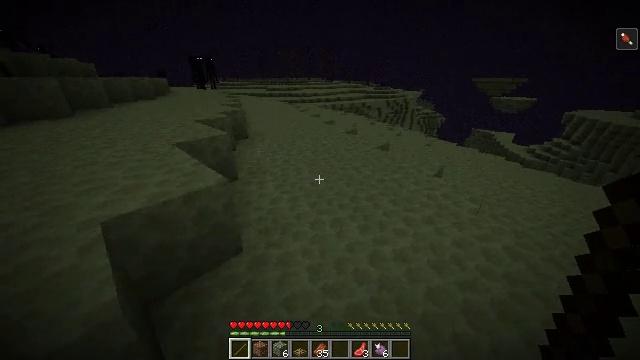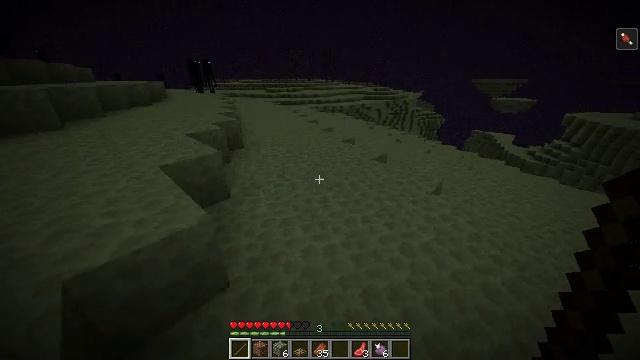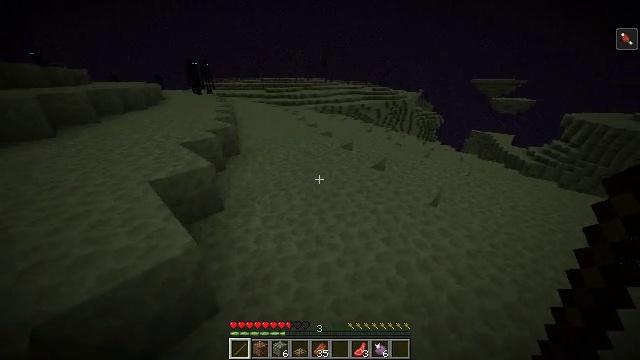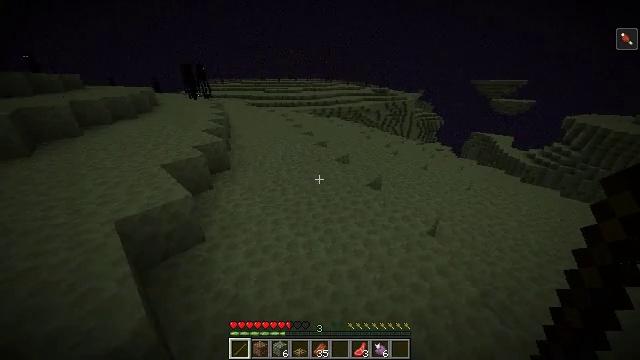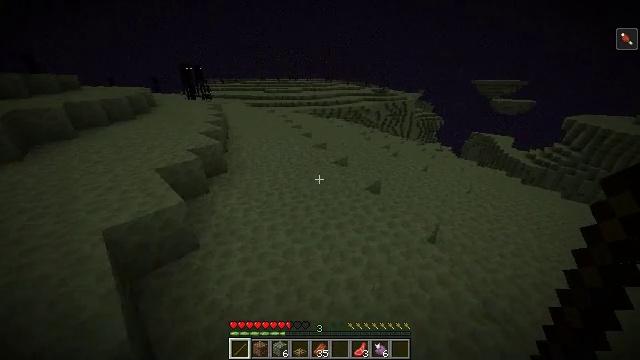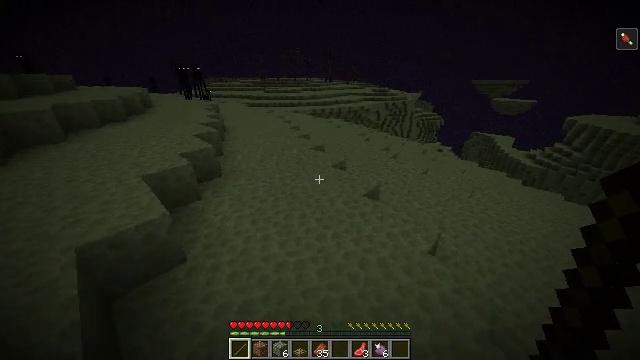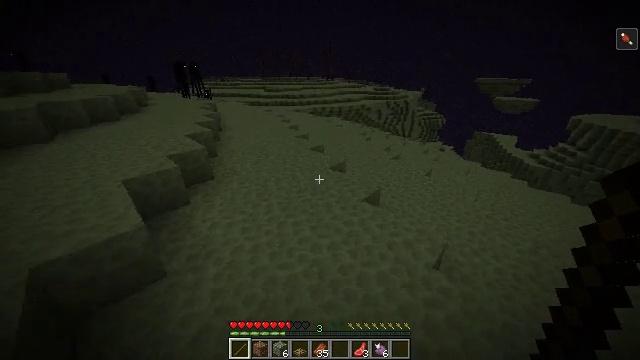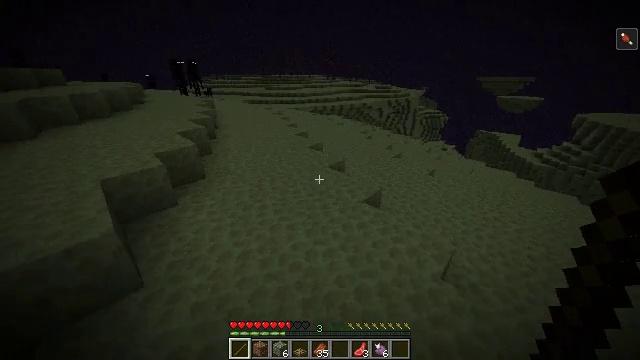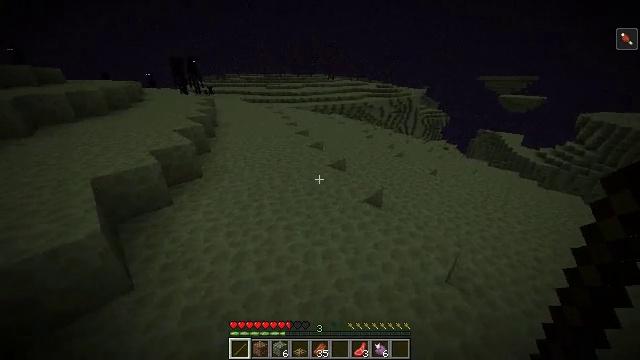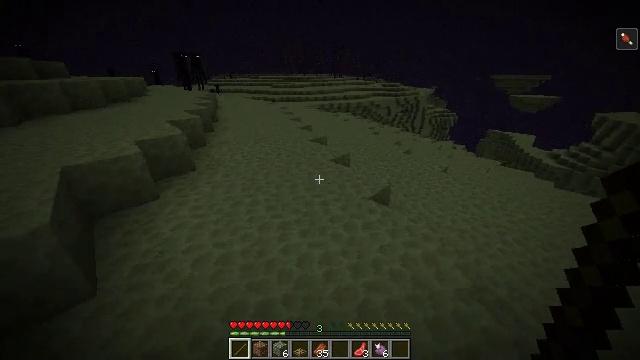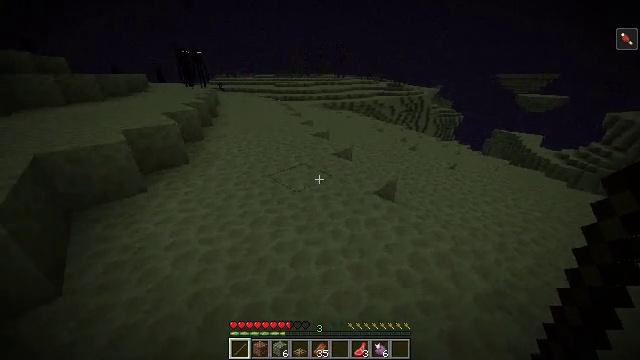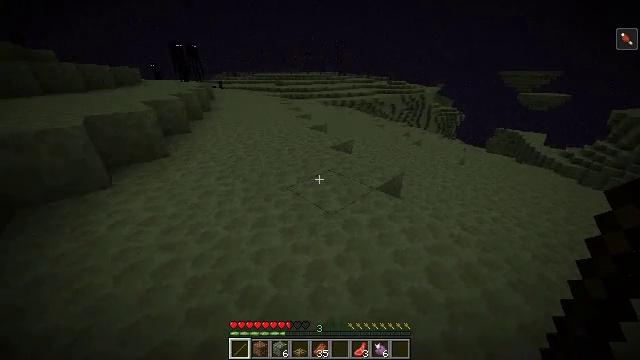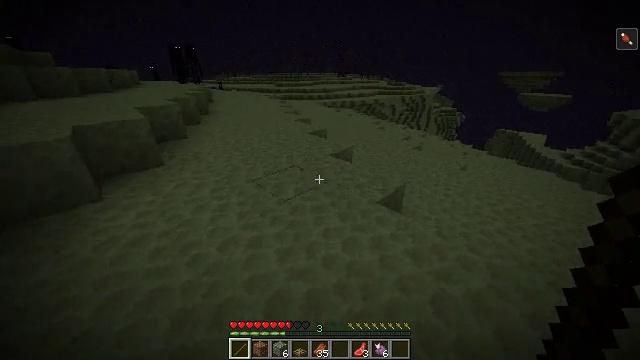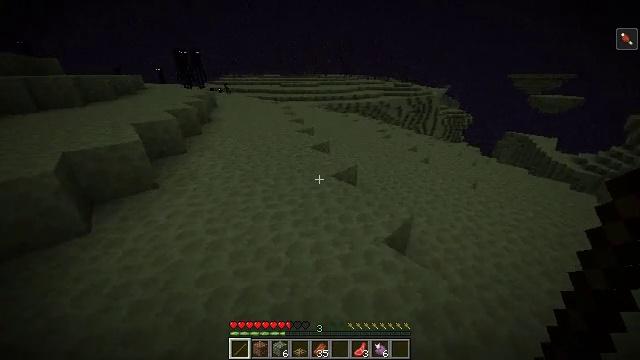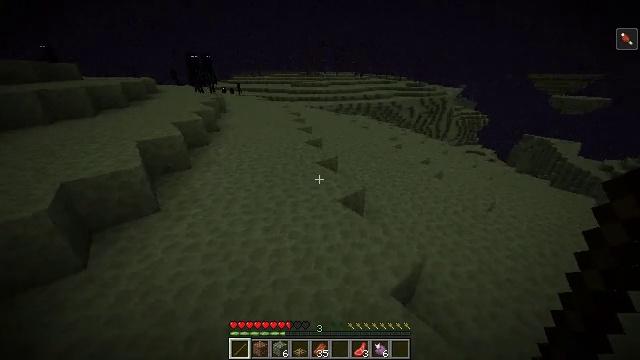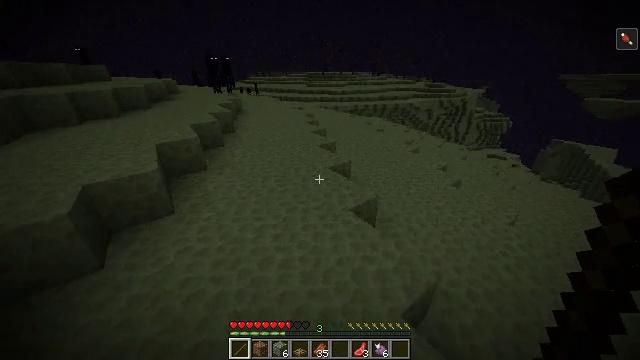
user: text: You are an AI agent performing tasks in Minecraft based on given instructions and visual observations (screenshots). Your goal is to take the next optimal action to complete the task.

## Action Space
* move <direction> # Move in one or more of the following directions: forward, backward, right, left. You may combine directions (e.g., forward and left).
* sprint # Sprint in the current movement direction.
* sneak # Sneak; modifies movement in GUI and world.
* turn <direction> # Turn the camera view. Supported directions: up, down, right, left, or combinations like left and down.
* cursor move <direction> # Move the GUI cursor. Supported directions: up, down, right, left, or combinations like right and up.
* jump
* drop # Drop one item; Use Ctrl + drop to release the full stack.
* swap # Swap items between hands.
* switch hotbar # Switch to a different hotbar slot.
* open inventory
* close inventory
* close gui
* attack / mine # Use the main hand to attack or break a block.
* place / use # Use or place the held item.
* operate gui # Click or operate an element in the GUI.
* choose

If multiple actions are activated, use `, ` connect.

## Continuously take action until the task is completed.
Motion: motion action
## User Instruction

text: Remove a mutton from the inventory.
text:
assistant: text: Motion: move forward and move right, sprint, jump
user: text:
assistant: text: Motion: move forward and move right, sprint, jump
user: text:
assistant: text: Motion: move forward, sprint, jump
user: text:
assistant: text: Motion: move forward, sprint, jump
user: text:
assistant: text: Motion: move forward, sprint, jump
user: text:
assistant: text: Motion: move forward, sprint, jump
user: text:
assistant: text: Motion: move forward, sprint, jump
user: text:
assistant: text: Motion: move forward, sprint, jump
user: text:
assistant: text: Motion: move forward, sprint, turn left, jump
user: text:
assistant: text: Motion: move forward, sprint, jump
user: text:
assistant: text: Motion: move forward, sprint, jump
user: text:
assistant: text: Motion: move forward, sprint, jump
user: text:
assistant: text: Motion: move forward, sprint, turn left, jump
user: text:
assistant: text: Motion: move forward, sprint, turn left, jump
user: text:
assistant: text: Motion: move forward, sprint, turn left, jump
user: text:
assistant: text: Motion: move forward, sprint, turn left, jump
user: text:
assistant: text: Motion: move forward, sprint, turn left, jump
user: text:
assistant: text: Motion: move forward, sprint, turn left, jump
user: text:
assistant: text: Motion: move forward, sprint, turn left and up, jump
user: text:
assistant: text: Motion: move forward, sprint, turn left, jump
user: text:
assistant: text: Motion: move forward, sprint, jump
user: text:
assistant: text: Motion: move forward, sprint, jump
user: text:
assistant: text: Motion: move forward, sprint, jump
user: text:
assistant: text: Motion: move forward, sprint, jump
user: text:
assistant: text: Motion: move forward, sprint, jump
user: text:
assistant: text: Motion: move forward, sprint, turn down, jump
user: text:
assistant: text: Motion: move forward, sprint, jump
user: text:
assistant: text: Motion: move forward, sprint, jump
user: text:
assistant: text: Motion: move forward, sprint, jump
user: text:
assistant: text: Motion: move forward, sprint, jump